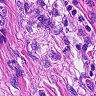
Metastatic tissue present: yes